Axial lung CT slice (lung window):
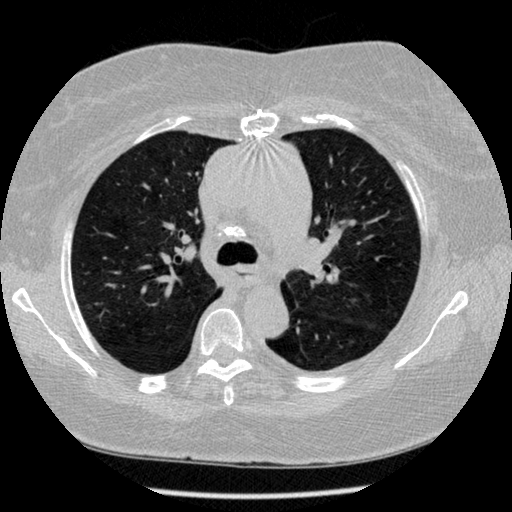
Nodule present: no